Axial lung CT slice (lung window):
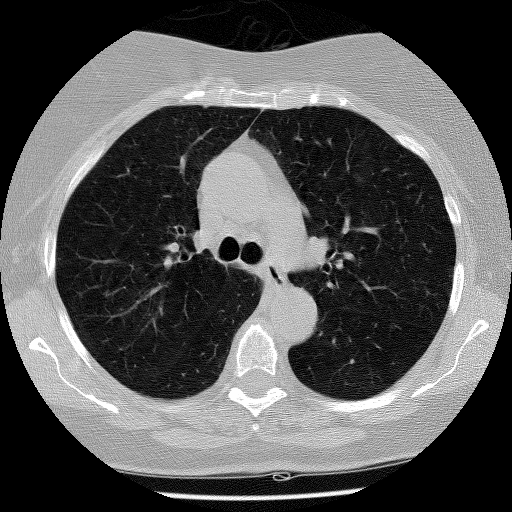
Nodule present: no